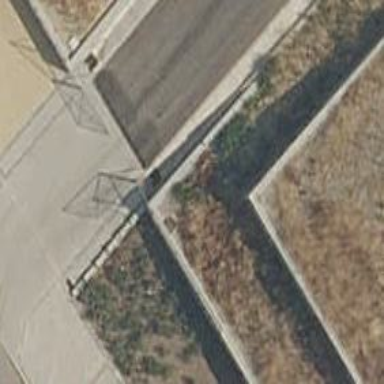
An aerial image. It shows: Retaining wall.